Interaction volume radius: 5 \u00c5
Interaction volume height: 35 \u00c5
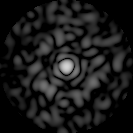
Disorder parameter: 0.8213